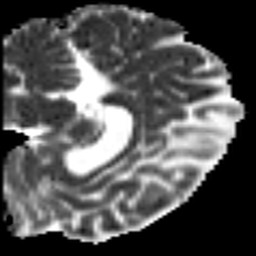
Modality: MD
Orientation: sagittal
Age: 37
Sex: female
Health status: ill
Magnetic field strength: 3 T
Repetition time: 9 s
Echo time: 0.093 s